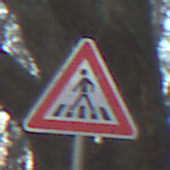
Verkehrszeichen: FussgaengerueberwegRechts
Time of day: SunriseSunset
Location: Outdoor (Nature)
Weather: Clear
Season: Winter
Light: Natural